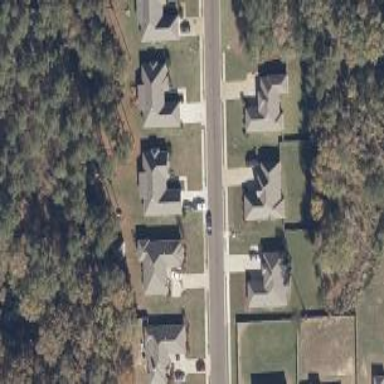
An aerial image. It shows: Smooth asphalt road in residential area.